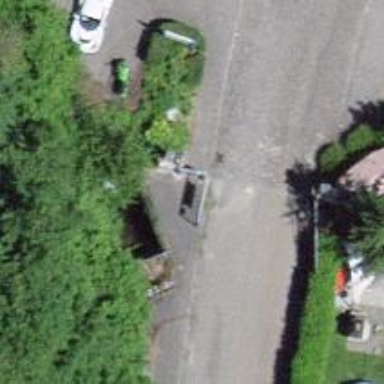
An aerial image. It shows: Gate.